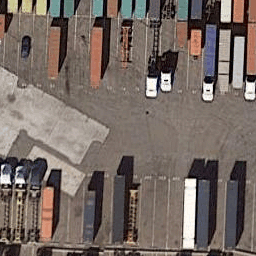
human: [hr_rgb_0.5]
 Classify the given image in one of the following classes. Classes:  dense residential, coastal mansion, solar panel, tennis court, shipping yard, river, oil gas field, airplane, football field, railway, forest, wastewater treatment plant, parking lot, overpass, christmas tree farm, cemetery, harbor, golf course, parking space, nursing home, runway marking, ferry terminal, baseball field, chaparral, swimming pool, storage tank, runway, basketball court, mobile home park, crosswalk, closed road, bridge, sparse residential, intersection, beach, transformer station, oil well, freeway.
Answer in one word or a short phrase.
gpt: shipping yard